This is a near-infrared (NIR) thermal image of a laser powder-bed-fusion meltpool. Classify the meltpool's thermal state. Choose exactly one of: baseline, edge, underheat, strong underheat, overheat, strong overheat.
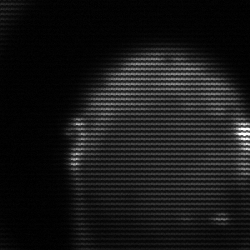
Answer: edge